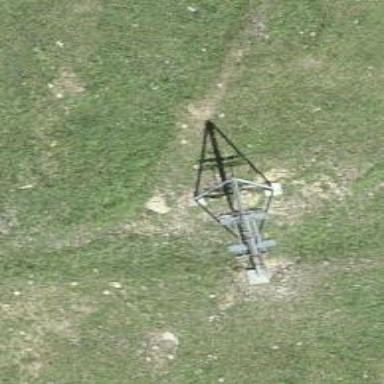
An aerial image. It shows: Pylon used for aerialway.